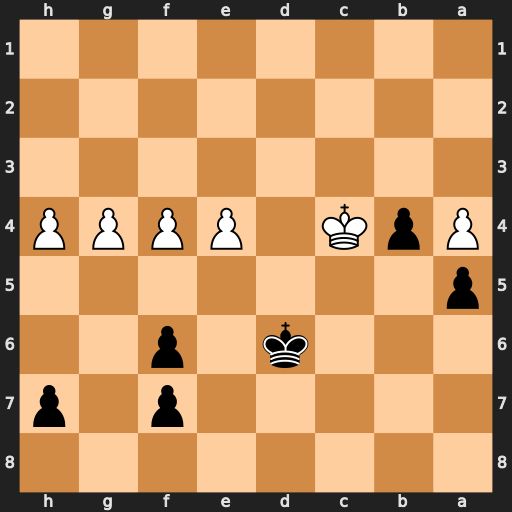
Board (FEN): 8/5p1p/3k1p2/p7/PpK1PPPP/8/8/8
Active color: b
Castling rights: -
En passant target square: -
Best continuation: h5 gxh5 Ke7 h6 Kf8